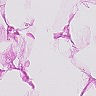
Metastatic tissue present: no